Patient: sex F, age 52
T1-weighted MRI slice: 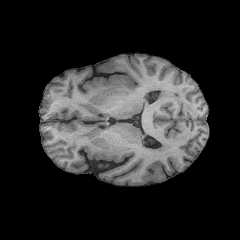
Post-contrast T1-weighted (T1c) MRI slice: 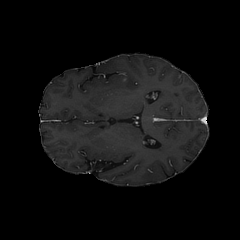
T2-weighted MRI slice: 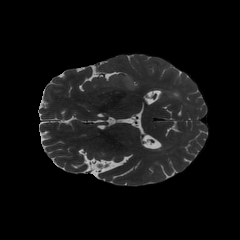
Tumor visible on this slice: yes
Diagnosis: Glioblastoma, IDH-wildtype
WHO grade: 4